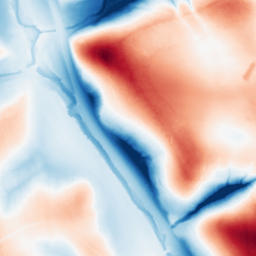
Category: classical
Decomposition family: uniform
Decomposition parameters: size: 100
Upsampling method: cubic_catmull_rom
Upsampling parameters: scale: 4
Upsampling scale: 4